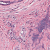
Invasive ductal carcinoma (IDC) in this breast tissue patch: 0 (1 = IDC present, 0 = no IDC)